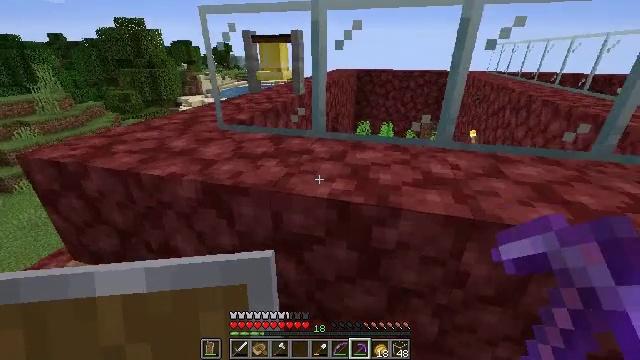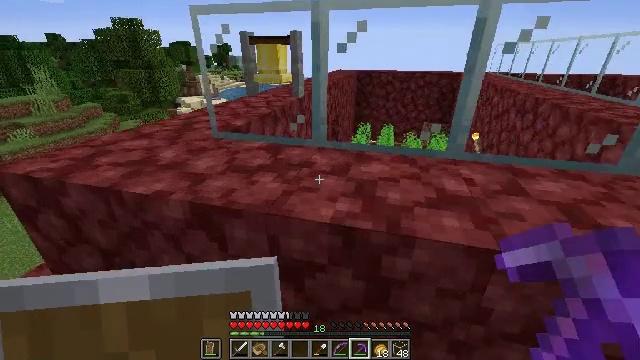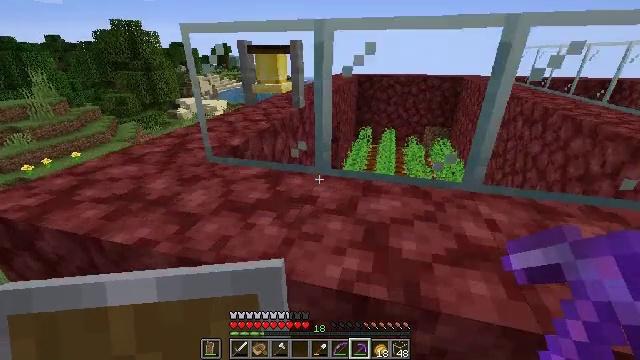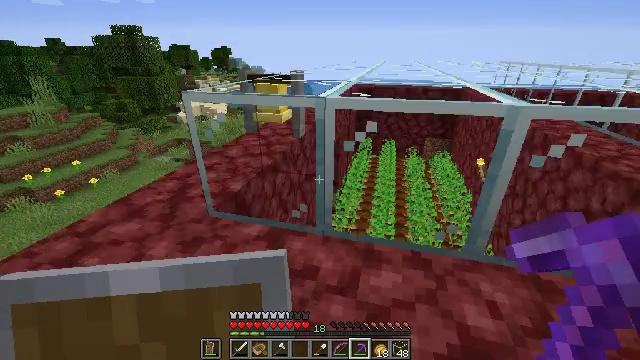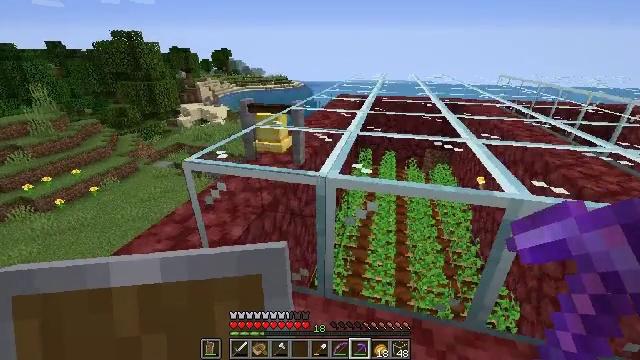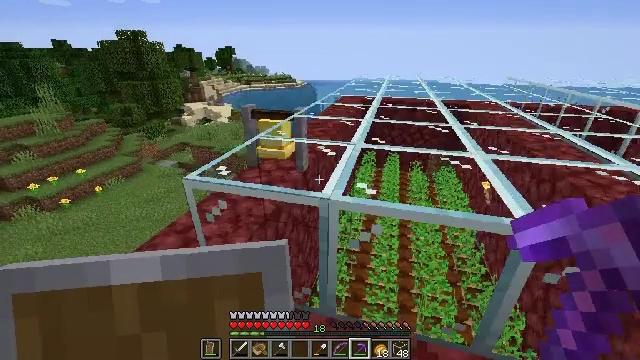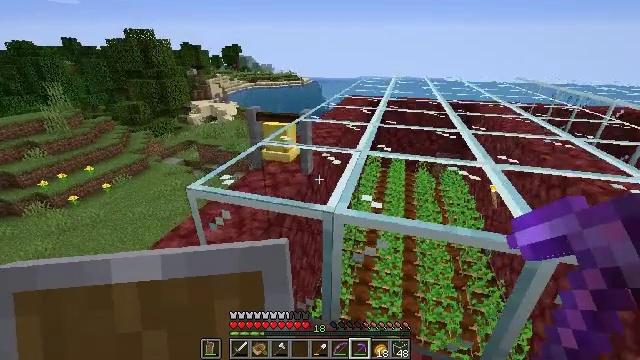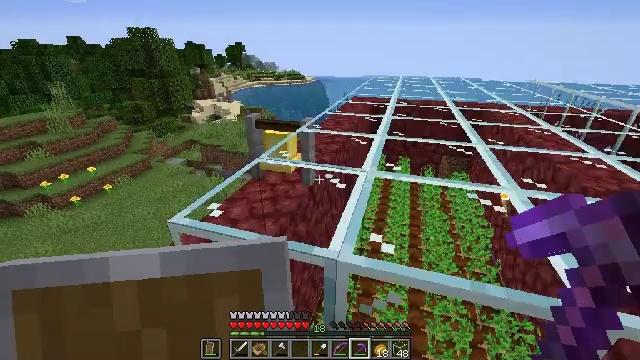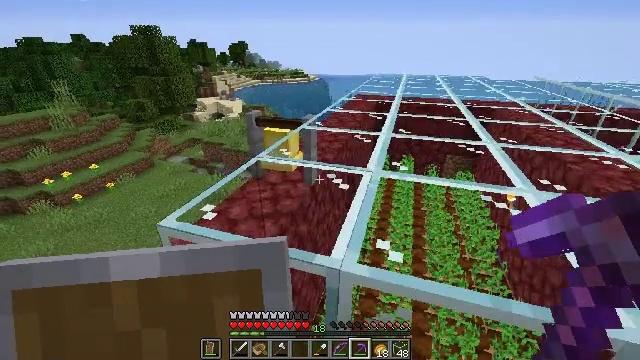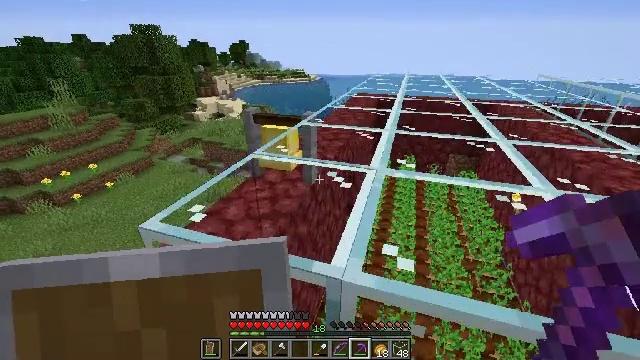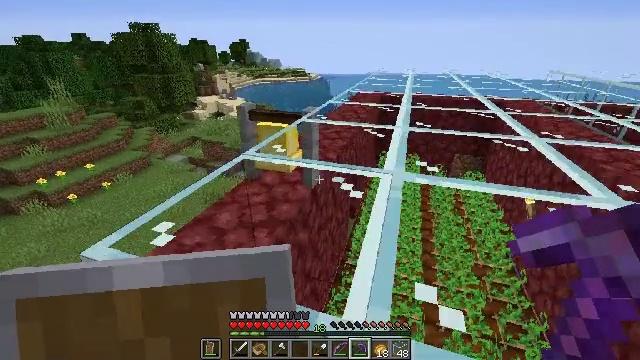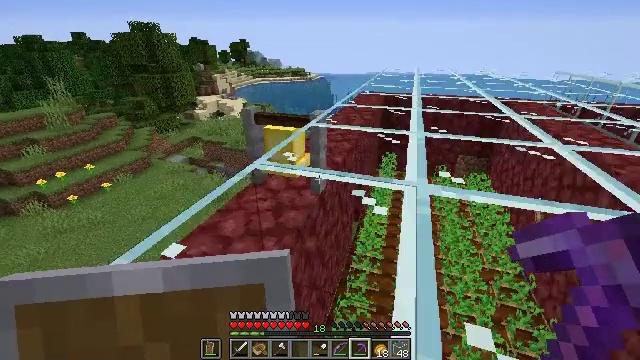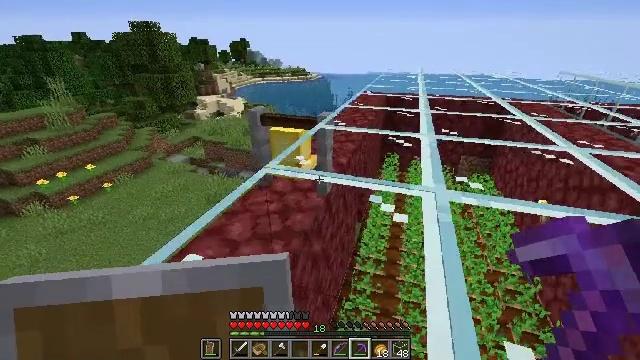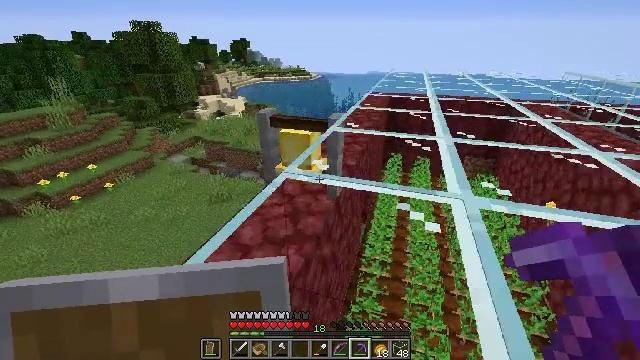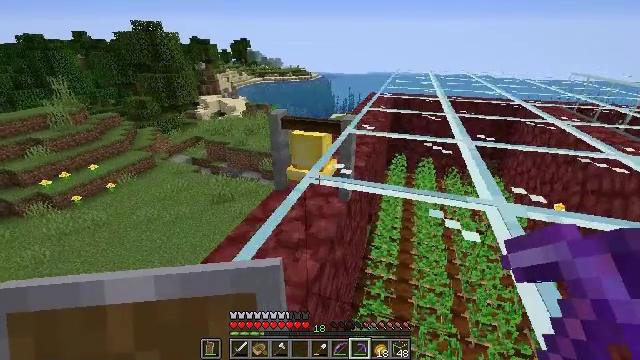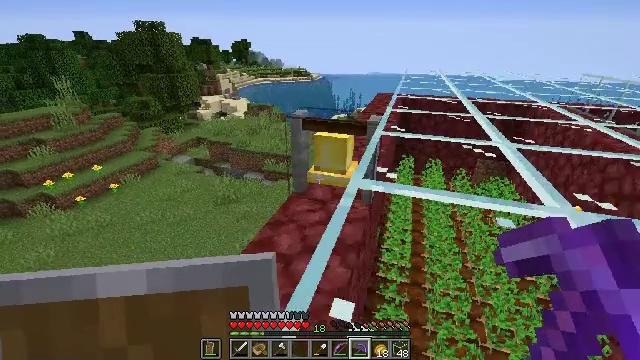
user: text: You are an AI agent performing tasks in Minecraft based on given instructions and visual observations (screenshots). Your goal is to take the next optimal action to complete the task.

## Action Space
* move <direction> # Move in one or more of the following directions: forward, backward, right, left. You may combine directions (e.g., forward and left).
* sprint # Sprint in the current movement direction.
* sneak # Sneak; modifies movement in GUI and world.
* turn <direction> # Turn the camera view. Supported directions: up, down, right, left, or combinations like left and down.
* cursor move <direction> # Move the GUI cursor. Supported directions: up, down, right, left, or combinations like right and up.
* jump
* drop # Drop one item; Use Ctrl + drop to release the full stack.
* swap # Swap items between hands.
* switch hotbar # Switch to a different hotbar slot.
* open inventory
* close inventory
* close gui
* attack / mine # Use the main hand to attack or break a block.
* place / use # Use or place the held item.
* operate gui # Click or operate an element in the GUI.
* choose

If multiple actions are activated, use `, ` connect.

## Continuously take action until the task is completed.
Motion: motion action
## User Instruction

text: Gather the bell for your inventory.
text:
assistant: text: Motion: move forward
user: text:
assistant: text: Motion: move forward, jump
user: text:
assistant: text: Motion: move forward, jump
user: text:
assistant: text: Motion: move forward, jump
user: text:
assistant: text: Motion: move forward, jump
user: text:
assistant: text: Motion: move forward, turn left
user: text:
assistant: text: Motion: move forward
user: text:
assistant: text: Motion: move forward
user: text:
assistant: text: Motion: move forward
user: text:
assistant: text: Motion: move forward and move left
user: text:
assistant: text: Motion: move forward and move left
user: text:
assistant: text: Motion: move forward and move left
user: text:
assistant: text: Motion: move forward and move left
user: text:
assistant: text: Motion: move forward and move left
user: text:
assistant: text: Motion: move forward and move left
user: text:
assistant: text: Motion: move forward and move left
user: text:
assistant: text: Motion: move forward and move left, turn right
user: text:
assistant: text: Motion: move forward, turn right
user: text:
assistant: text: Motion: turn right
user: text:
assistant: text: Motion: no_op
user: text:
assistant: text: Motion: no_op
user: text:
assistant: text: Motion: no_op
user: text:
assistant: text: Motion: turn right
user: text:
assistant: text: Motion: move forward, turn right
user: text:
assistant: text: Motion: move forward, turn right
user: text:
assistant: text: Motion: move forward, turn right
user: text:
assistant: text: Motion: move forward, turn right
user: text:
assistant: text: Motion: move forward, turn right
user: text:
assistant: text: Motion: no_op
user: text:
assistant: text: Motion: turn down